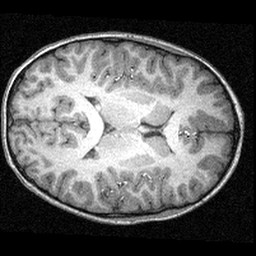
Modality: T1w
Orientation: axial
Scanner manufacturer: siemens
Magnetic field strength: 3 T
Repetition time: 1.57 s
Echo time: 0.00304 s